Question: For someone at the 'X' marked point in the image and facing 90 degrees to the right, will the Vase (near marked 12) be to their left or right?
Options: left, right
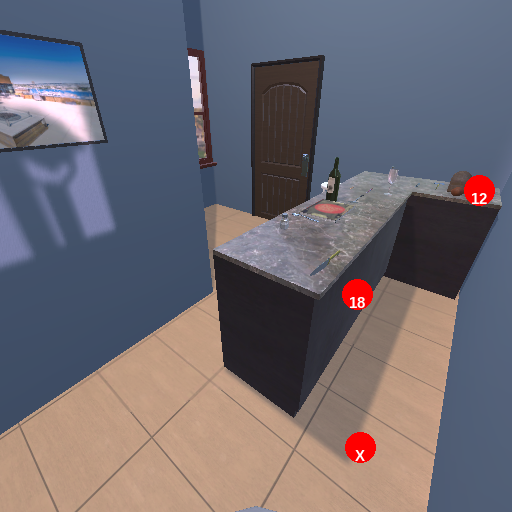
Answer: left